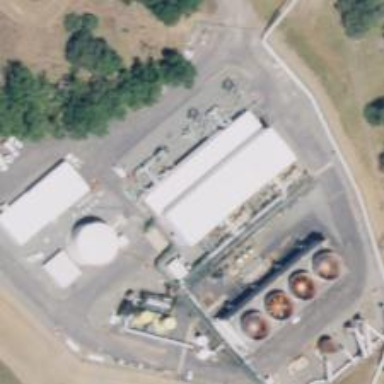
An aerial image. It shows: Generator is pictured.